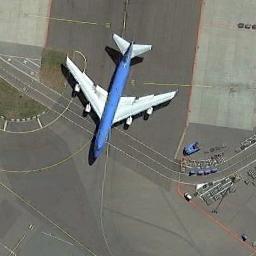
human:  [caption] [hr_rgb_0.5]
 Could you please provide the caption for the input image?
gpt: An airplane with a blue fuselage in a clearing .

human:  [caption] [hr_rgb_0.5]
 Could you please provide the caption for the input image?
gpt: There is a blue airplane parked on the runway beside the grass .

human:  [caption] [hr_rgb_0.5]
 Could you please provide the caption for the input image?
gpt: A blue plane on the runway with some white and yellow marks .

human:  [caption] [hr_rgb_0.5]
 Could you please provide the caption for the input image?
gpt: Here is a plane with a blue fuselage and white wings .

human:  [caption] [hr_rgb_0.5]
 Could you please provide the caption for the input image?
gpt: A blue and white plane is in the clearing next to the grass .